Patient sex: M
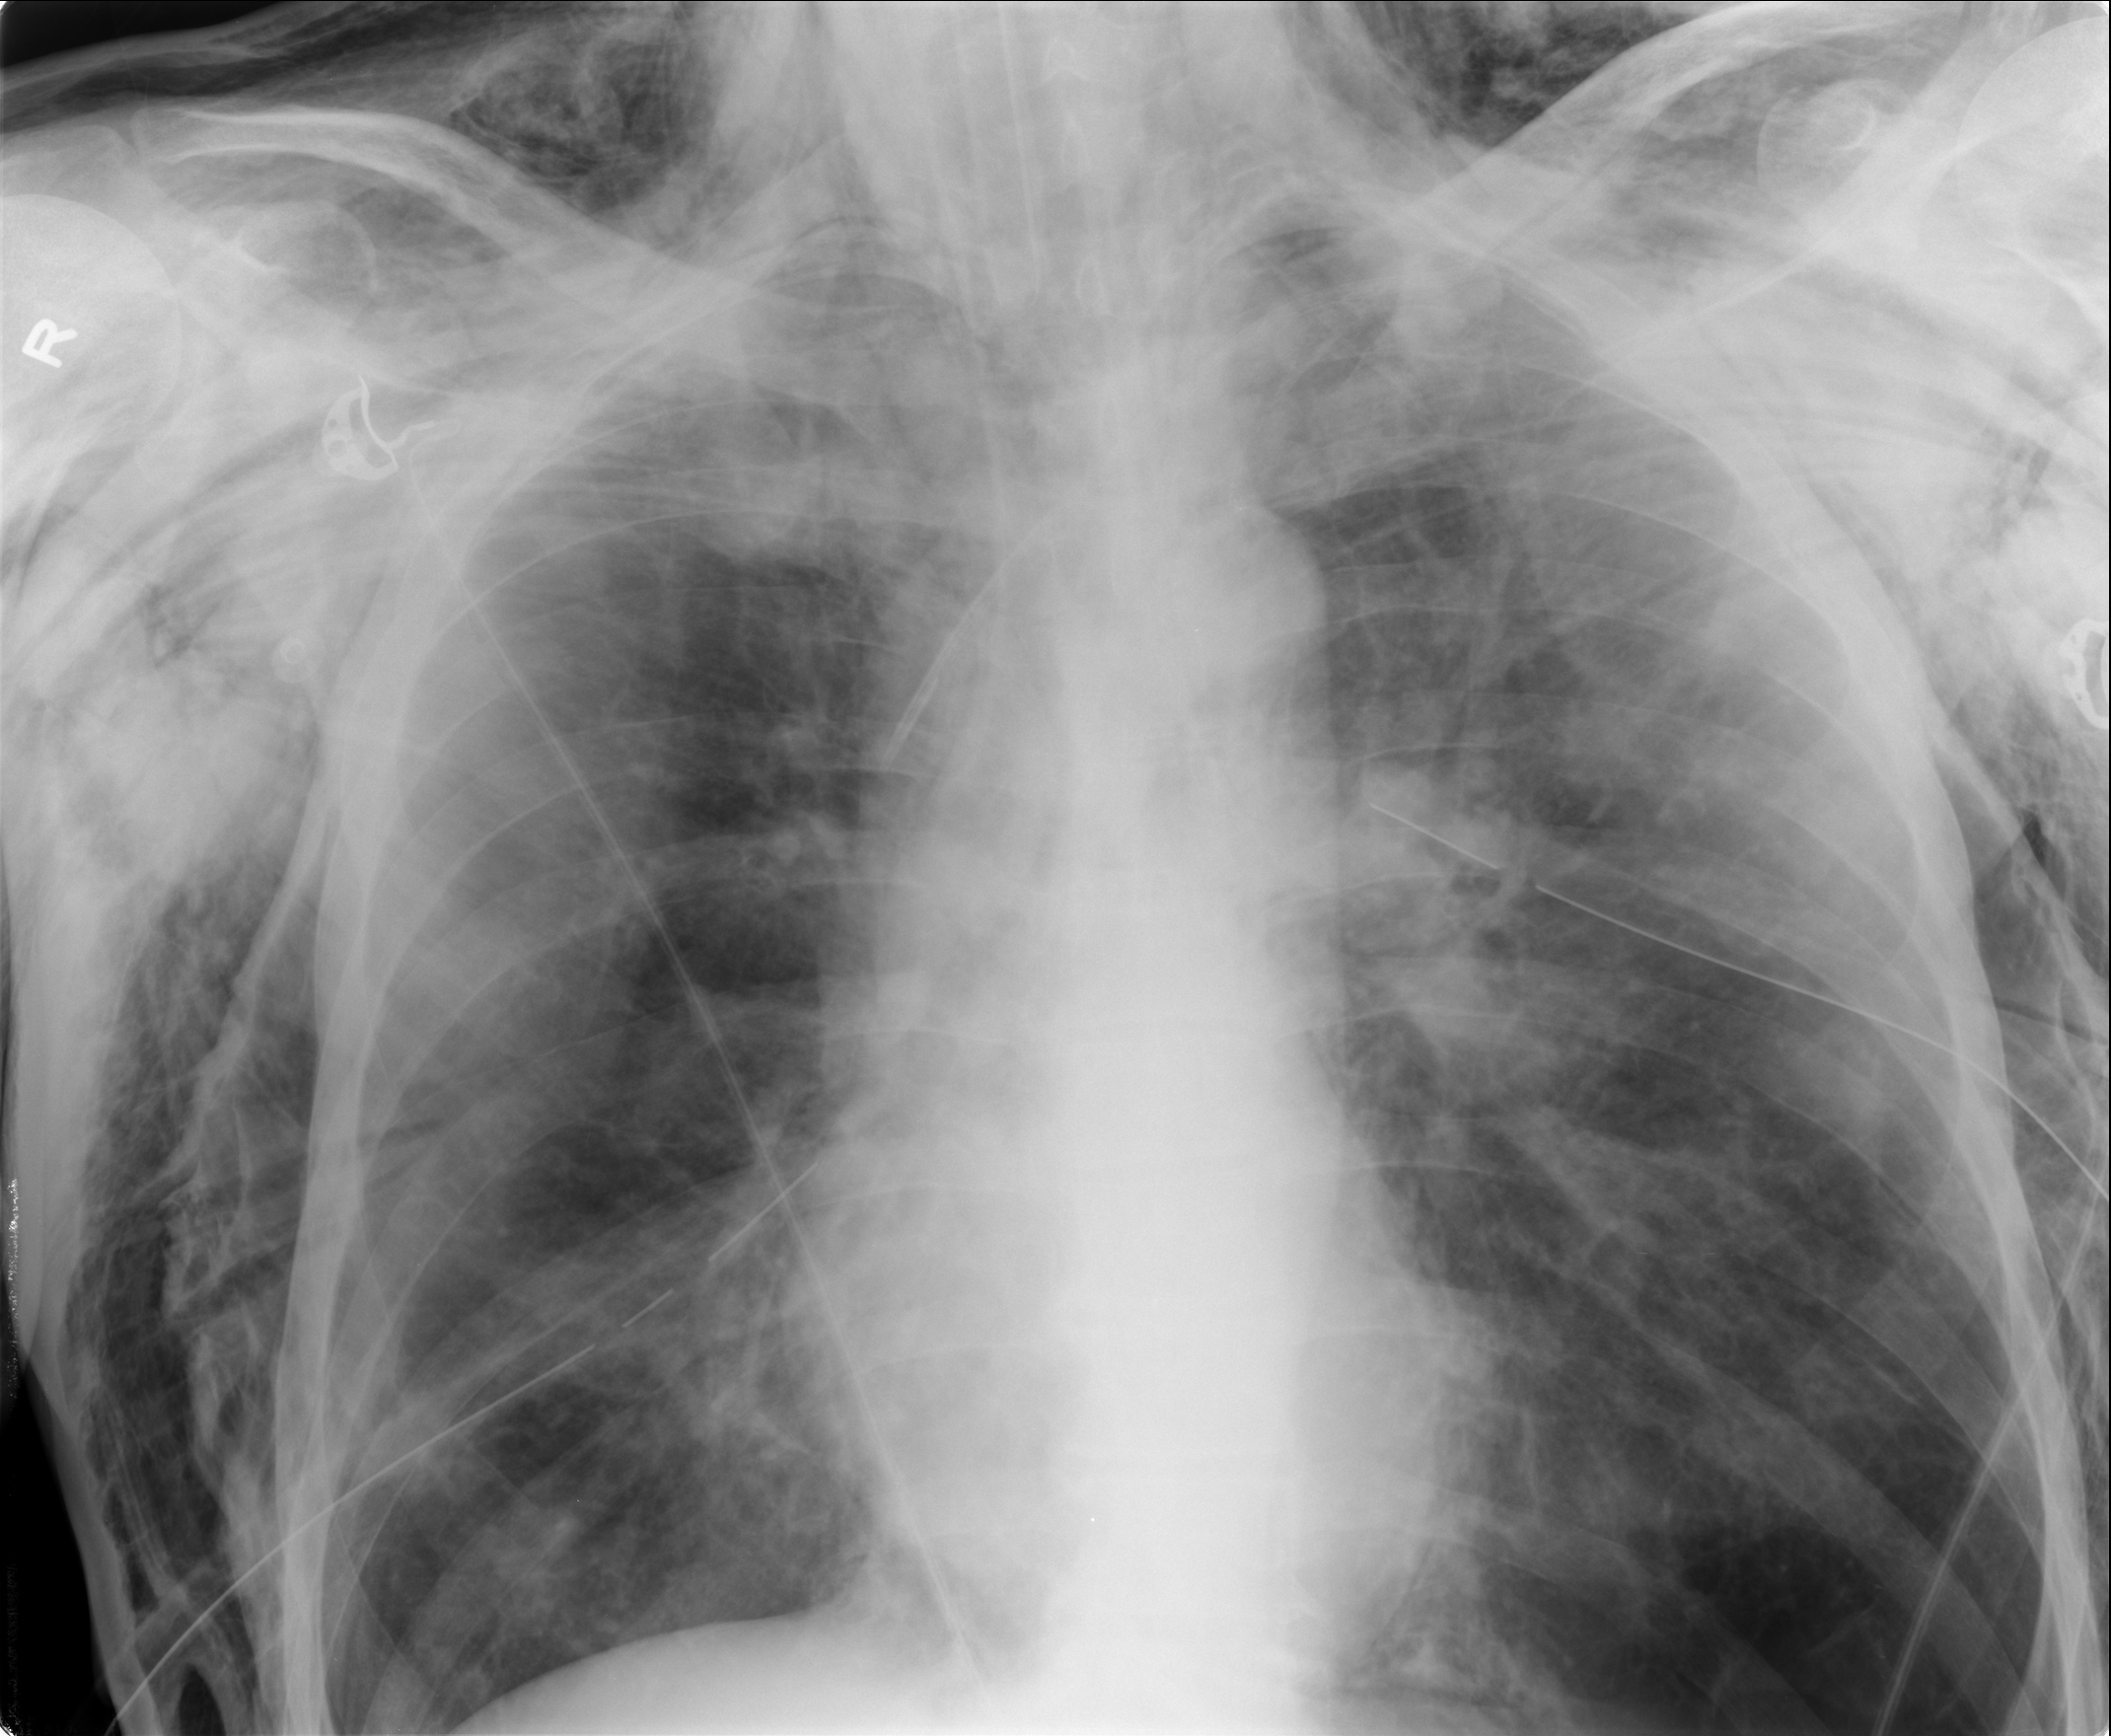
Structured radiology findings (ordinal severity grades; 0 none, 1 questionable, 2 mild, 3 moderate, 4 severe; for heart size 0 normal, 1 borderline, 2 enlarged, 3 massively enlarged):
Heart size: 0
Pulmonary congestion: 2
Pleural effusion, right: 0
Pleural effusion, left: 0
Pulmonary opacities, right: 2
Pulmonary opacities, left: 2
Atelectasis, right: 2
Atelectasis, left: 2